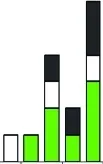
Index and contact cases of severe acute respiratory syndrome (SARS), by date of symptom onset.
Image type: pathology (immunostaining)